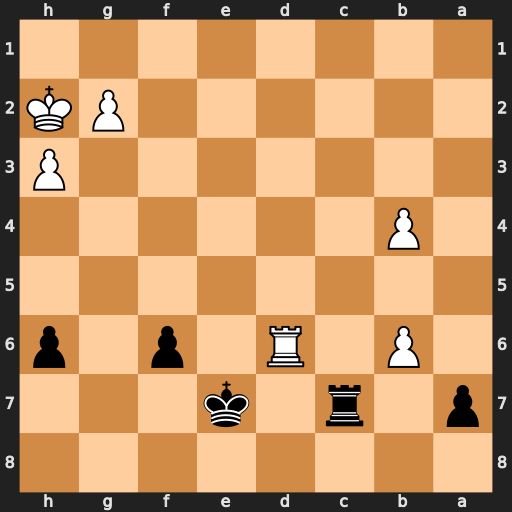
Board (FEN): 8/p1r1k3/1P1R1p1p/8/1P6/7P/6PK/8
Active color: b
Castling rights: -
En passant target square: -
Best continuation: Kxd6 bxc7 Kxc7